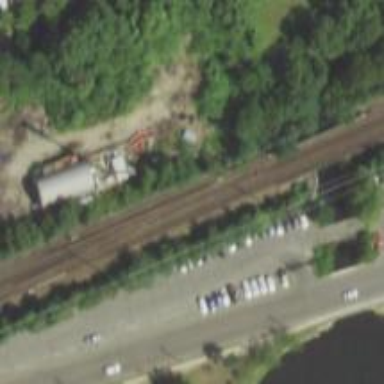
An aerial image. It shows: Electrified railway with rail tracks.